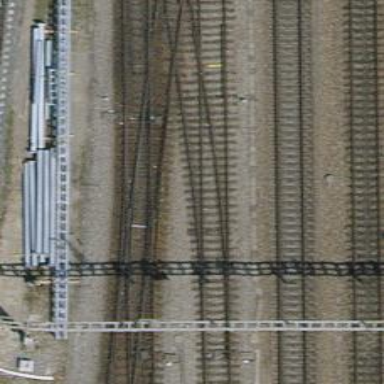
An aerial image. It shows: Rail siding with electrified tracks using contact line.